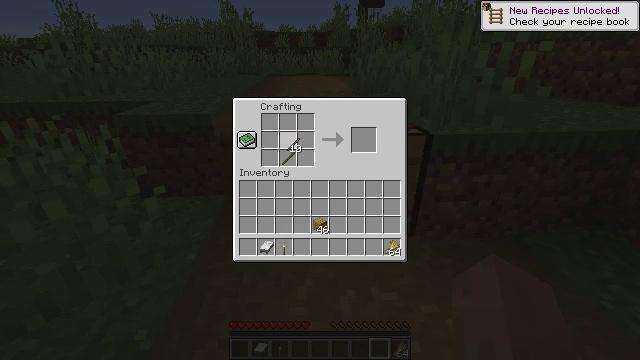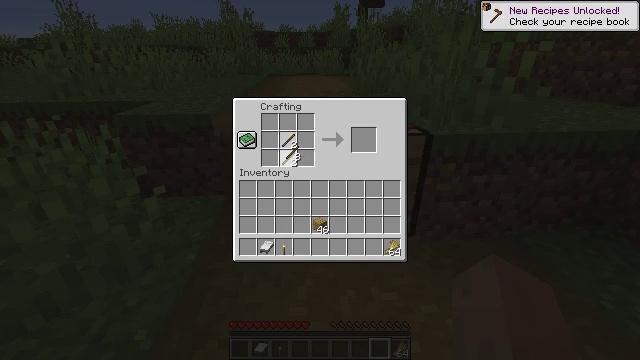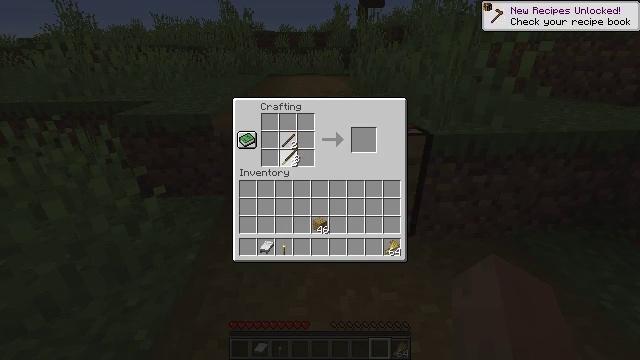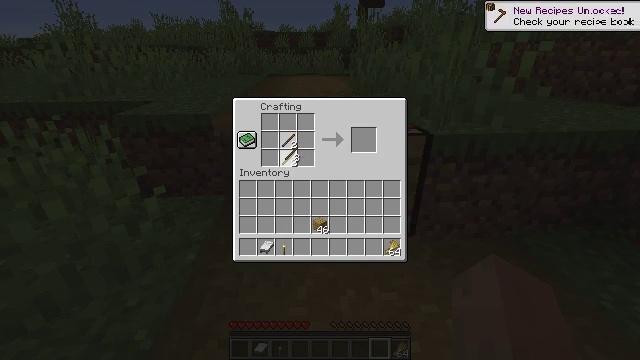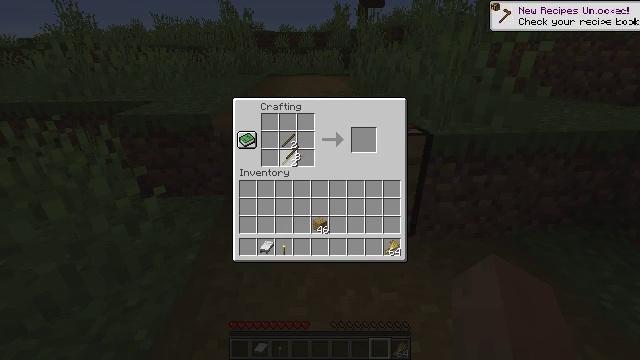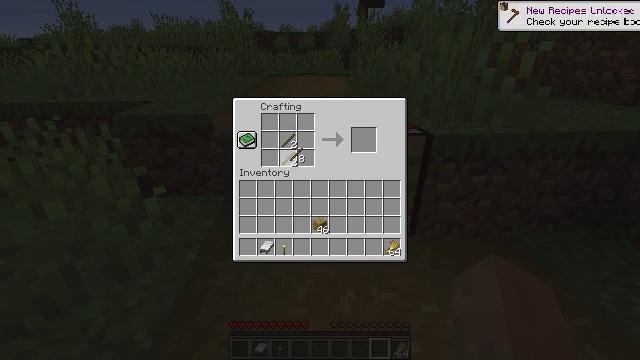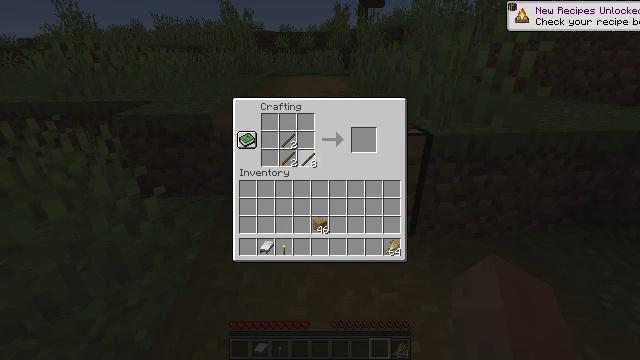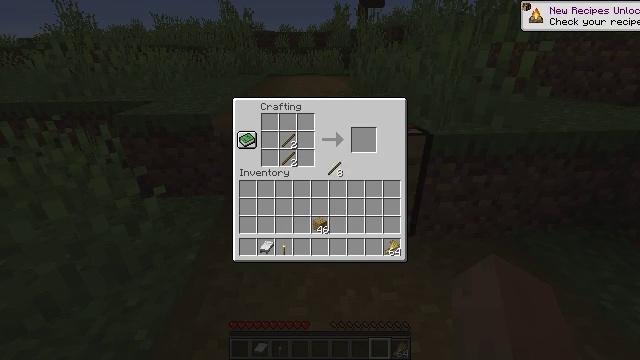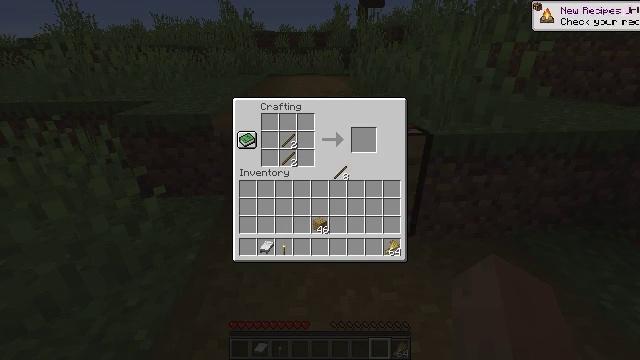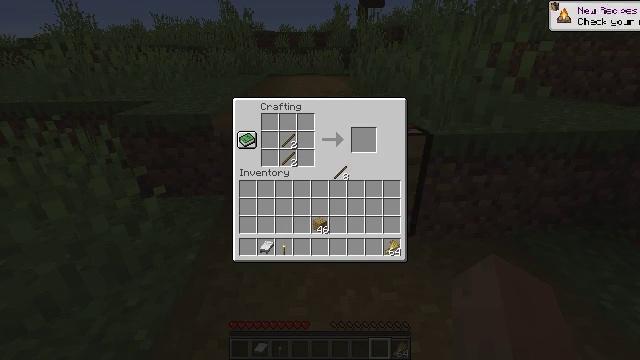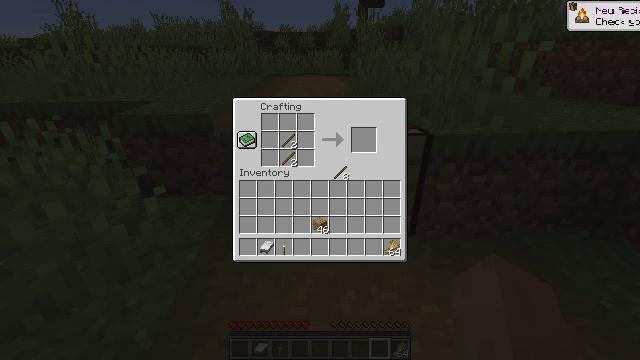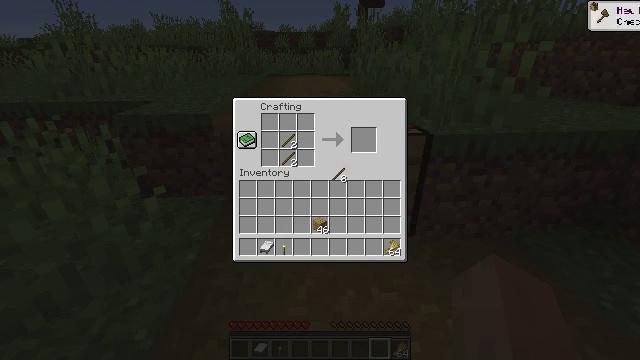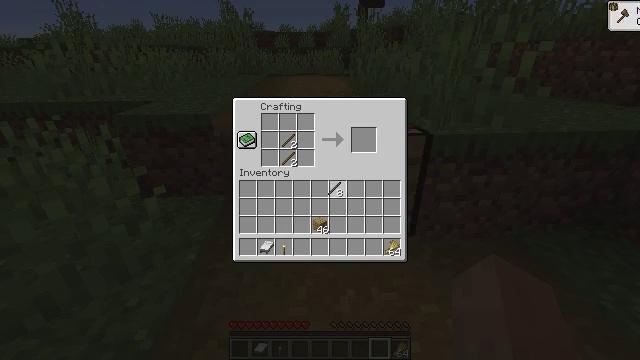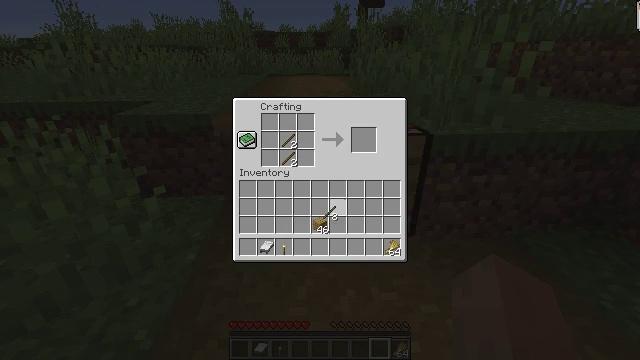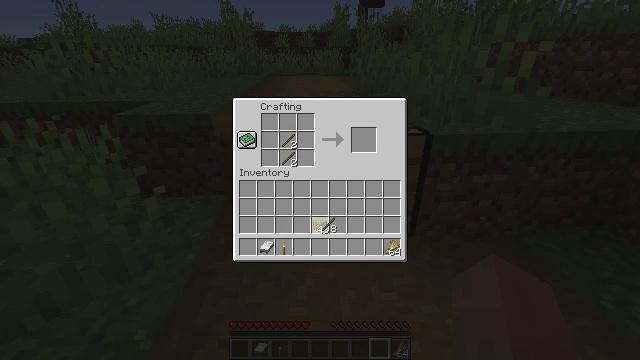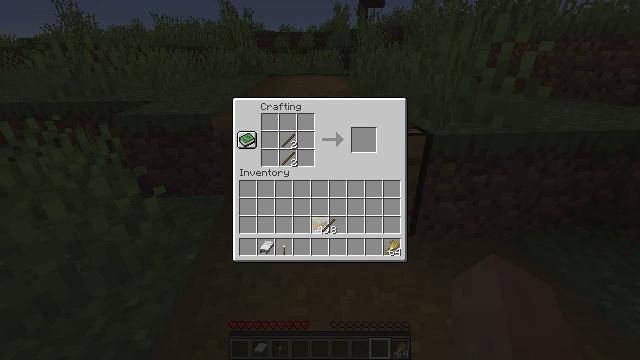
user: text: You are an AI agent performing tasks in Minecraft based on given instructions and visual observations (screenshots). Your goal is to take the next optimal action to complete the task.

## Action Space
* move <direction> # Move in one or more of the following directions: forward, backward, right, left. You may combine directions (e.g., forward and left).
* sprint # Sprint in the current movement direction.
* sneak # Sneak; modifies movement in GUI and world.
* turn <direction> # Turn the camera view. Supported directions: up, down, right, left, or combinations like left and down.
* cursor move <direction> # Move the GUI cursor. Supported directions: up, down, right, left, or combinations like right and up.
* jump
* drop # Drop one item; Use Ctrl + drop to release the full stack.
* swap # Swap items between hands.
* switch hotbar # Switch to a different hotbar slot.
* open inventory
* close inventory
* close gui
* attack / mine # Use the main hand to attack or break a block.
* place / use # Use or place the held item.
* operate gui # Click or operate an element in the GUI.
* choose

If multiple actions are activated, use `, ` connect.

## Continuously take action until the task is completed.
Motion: motion action
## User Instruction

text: Craft a wooden axe.
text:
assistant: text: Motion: cursor move down, choose
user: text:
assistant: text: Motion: choose
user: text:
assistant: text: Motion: choose
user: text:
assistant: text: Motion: no_op
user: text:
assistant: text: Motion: no_op
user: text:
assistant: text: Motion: cursor move right
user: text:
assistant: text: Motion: cursor move right and down
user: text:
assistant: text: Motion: operate gui
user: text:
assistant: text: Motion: operate gui
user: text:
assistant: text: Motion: operate gui
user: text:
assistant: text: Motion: no_op
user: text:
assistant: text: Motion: cursor move down
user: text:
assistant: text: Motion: cursor move down
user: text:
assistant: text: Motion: cursor move down
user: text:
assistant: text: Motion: no_op
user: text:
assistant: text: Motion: no_op
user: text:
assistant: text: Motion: operate gui
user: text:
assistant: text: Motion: operate gui
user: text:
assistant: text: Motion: no_op
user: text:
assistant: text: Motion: no_op
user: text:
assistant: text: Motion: cursor move up
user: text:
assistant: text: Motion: cursor move up
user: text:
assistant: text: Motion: no_op
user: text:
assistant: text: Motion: no_op
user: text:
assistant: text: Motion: no_op
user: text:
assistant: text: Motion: cursor move left
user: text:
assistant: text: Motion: no_op
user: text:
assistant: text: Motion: no_op
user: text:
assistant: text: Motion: choose
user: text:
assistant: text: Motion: choose